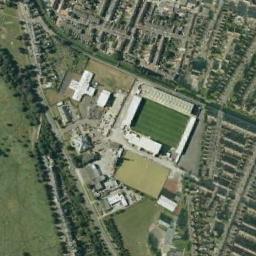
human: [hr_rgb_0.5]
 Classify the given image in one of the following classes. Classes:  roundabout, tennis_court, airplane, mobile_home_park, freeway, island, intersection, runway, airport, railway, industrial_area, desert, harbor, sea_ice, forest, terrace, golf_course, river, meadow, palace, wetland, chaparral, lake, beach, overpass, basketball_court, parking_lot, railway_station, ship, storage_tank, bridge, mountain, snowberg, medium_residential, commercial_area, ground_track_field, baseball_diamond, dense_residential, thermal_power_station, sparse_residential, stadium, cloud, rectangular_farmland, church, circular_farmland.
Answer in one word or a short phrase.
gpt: stadium